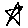
Label: star